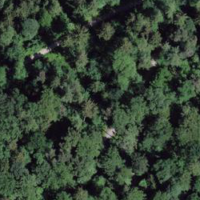
EUNIS habitat code: 53
Species observed at this site:
Luzula pilosa
Equisetum telmateia
Aruncus dioicus
Rubus saxatilis
Melica nutans